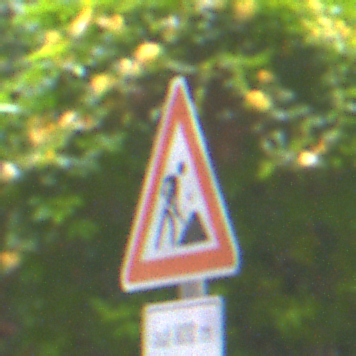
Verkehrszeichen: Arbeitsstelle
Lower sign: LaengeEinerStrecke5
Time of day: MorningAfternoon
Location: Outdoor (Urban)
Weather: Overcast
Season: NotSpecified
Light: Natural